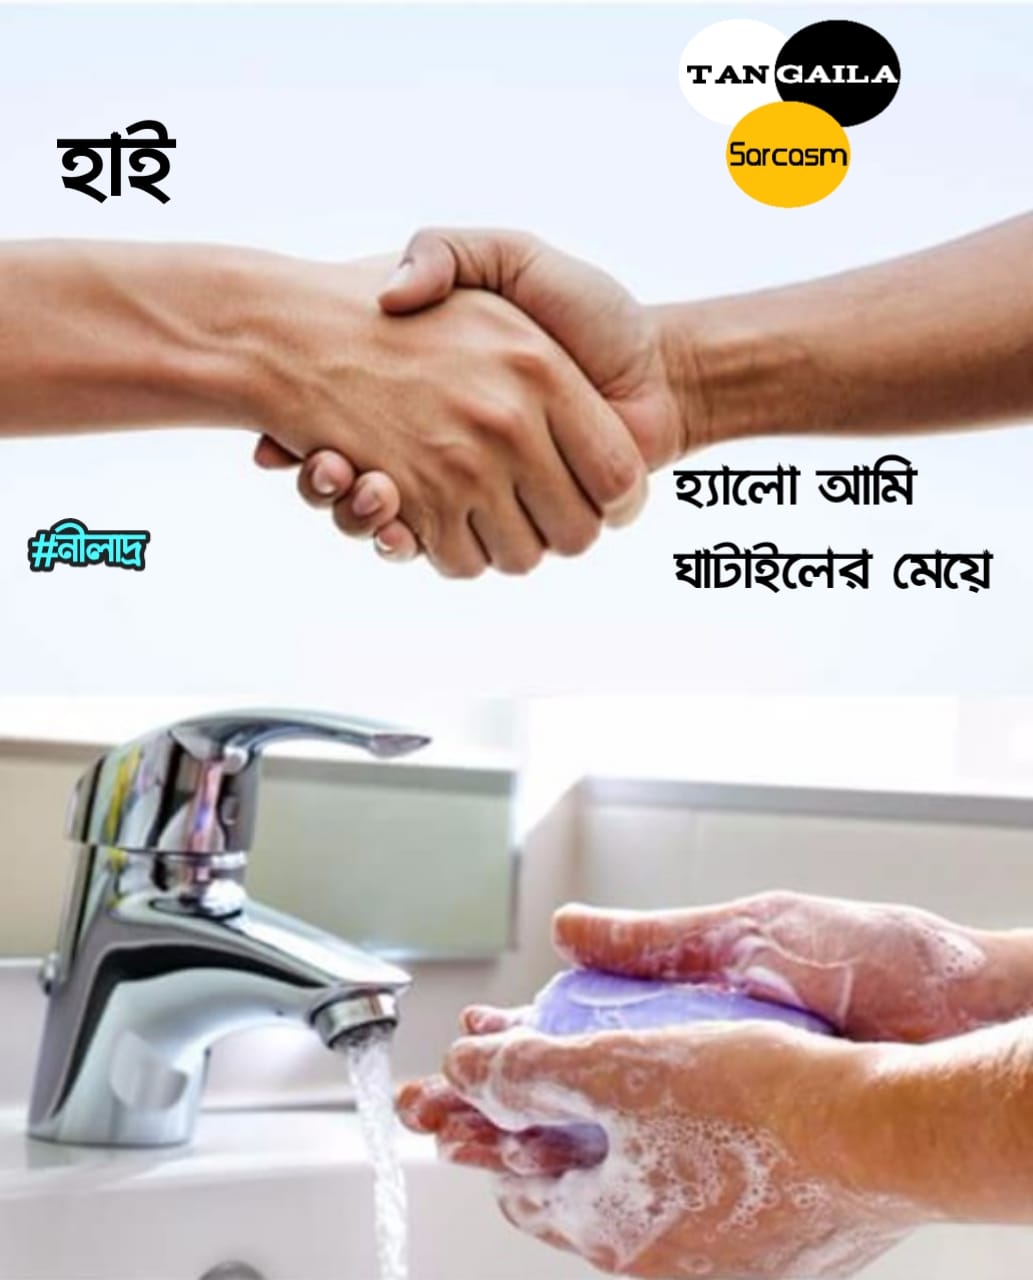
Caption: হাই    হ্যালো আমি ঘাটাইলের মেয়ে
Label: hate